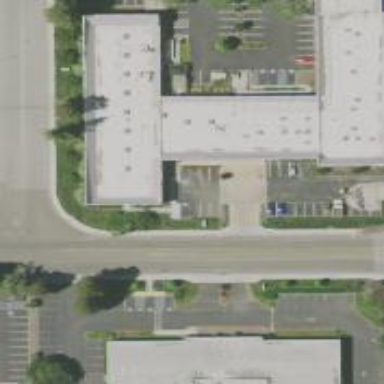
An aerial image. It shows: Parking space is available.